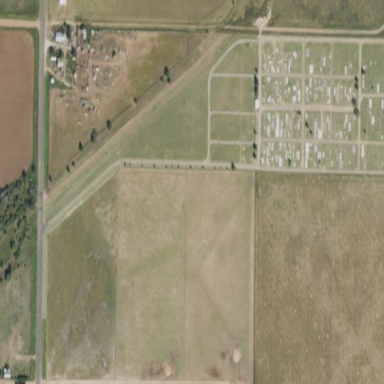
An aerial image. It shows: Cemetery.